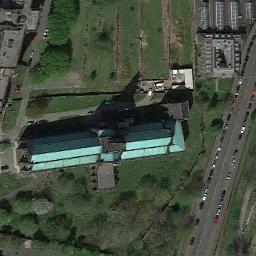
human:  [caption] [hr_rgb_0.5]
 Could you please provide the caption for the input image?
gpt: There is a church with blue roof in the middle of the grass .

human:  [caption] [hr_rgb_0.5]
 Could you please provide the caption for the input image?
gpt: The church with a tower and the rest of the church has a green sloping roof .

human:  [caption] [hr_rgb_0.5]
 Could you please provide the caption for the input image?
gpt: This is a church with a dome roof .

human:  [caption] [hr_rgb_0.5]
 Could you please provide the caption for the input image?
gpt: A light blue roofed church surrounded by trees, Roads and cars .

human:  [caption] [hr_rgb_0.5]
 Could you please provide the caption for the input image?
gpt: A church with a green roof is on a lawn beside a road .